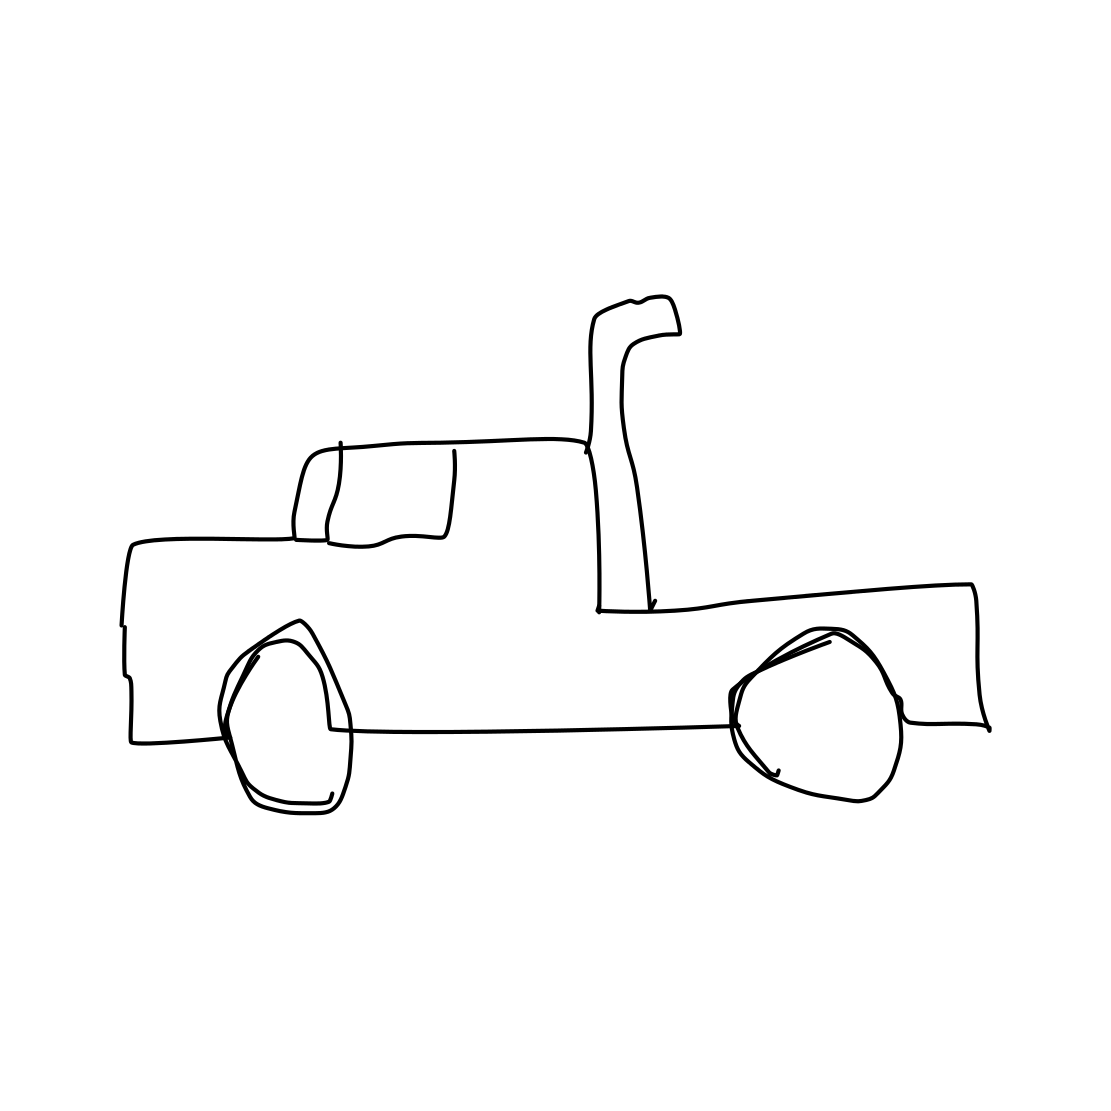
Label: truck